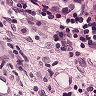
Metastatic tissue present: yes